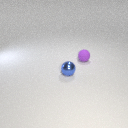
small purple rubber sphere behind small blue metal sphere